Question: '''
object test {
case class Caserne(x: String, y: String, Name: String, Description: String)
def main(args: Array[String]): Unit = {
val conf = new SparkConf().setAppName("BankDataAnalysis").setMaster("local[1]")
val sc = new SparkContext(conf)
val sqlContext= new SQLContext(sc)
import sqlContext.implicits._
// load caserne data
val caserneTxt = sc.parallelize(
IOUtils.toString(
new URL("http://donnees.ville.montreal.qc.ca/dataset/c69e78c6-e454-4bd9-9778-e4b0eaf8105b/resource/f6542ad1-31f5-458e-b33d-1a028fab3e98/download/casernessim.csv"),
Charset.forName("utf8")).split("
"))
val header = caserneTxt.first()
val caserne = caserneTxt.map(s => s.split(",")).filter(s => s != header).map(
s => Caserne(s(0),
s(1),
s(2).replaceAll("[^\d]", "").trim(),
s(3).replaceAll("""<(?!\/?a(?=>|\s.*>))\/?.*?>""", " ").trim()
)).toDF()
caserne.registerTempTable("caserne")
sqlContext.sql("Select * from caserne").show()
}
}
'''

> I have to remove csv file header. I used filter(s => s != header) but it did'nt work. Thank you for your help
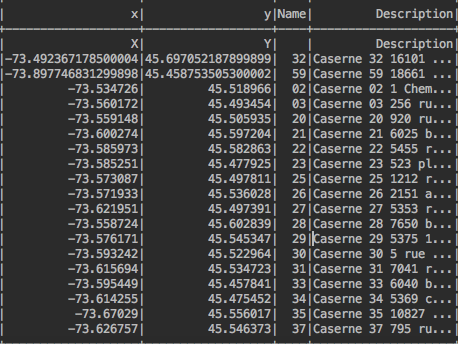
Answer: Try using :-
'''
val rows = data.filter(s=> header(s,"X") != "X")
'''
reference :- <URL>
> I found this convenient method
'''
val header = caserneTxt.first()
val no_header = caserneTxt.filter(_(0) != header(0))
'''